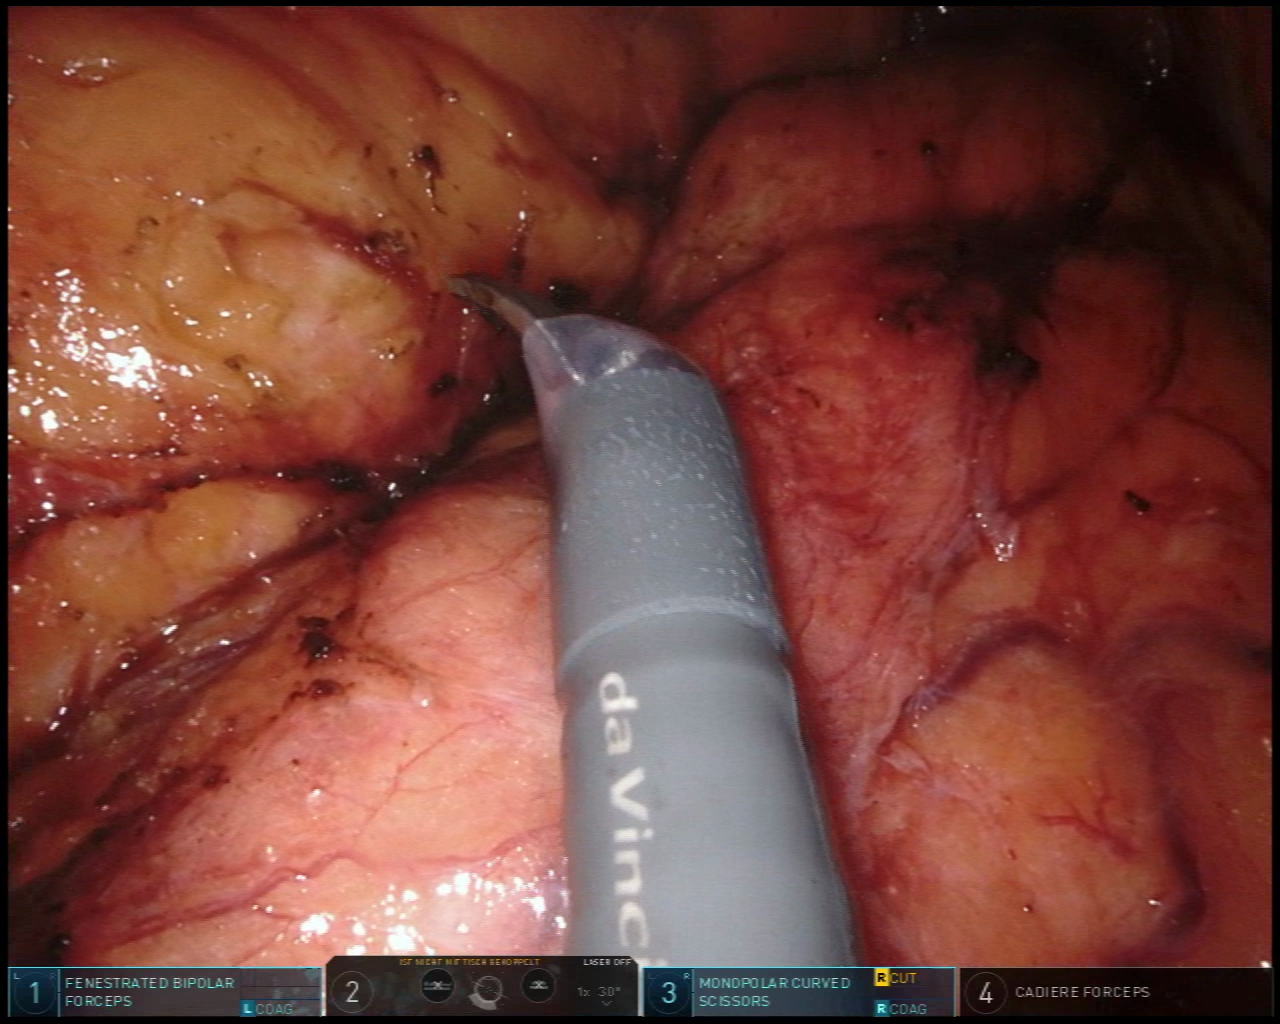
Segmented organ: pancreas
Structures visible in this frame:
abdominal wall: no
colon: no
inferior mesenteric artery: no
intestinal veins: no
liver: no
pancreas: yes
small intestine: no
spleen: no
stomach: no
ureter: no
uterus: no
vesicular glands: no